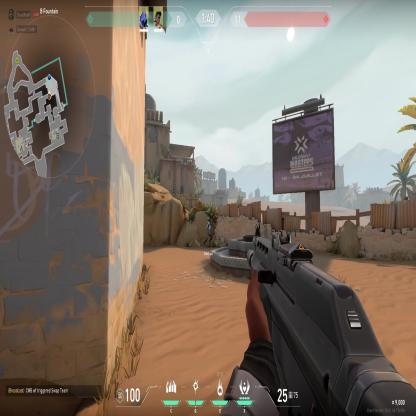
Label: teammate